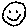
Label: smiley face